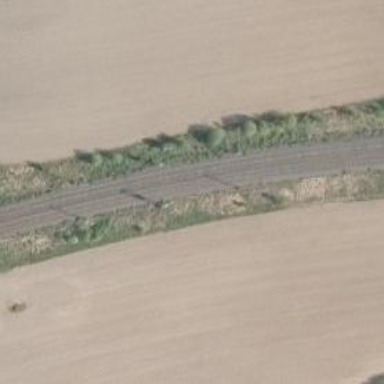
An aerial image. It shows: Continuous rail railway with electrified contact line.